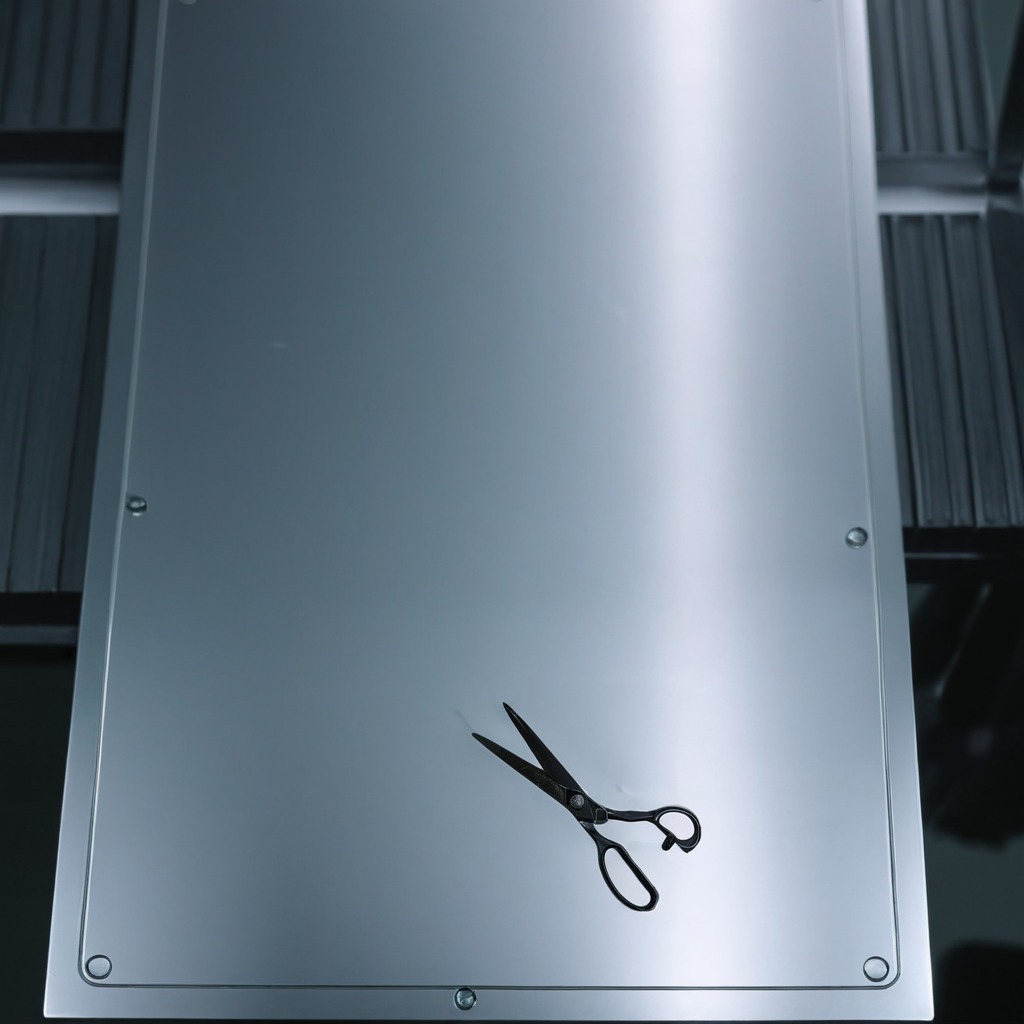
A scissor lies on the metal table in a machine shop under fluorescent lights.